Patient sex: F
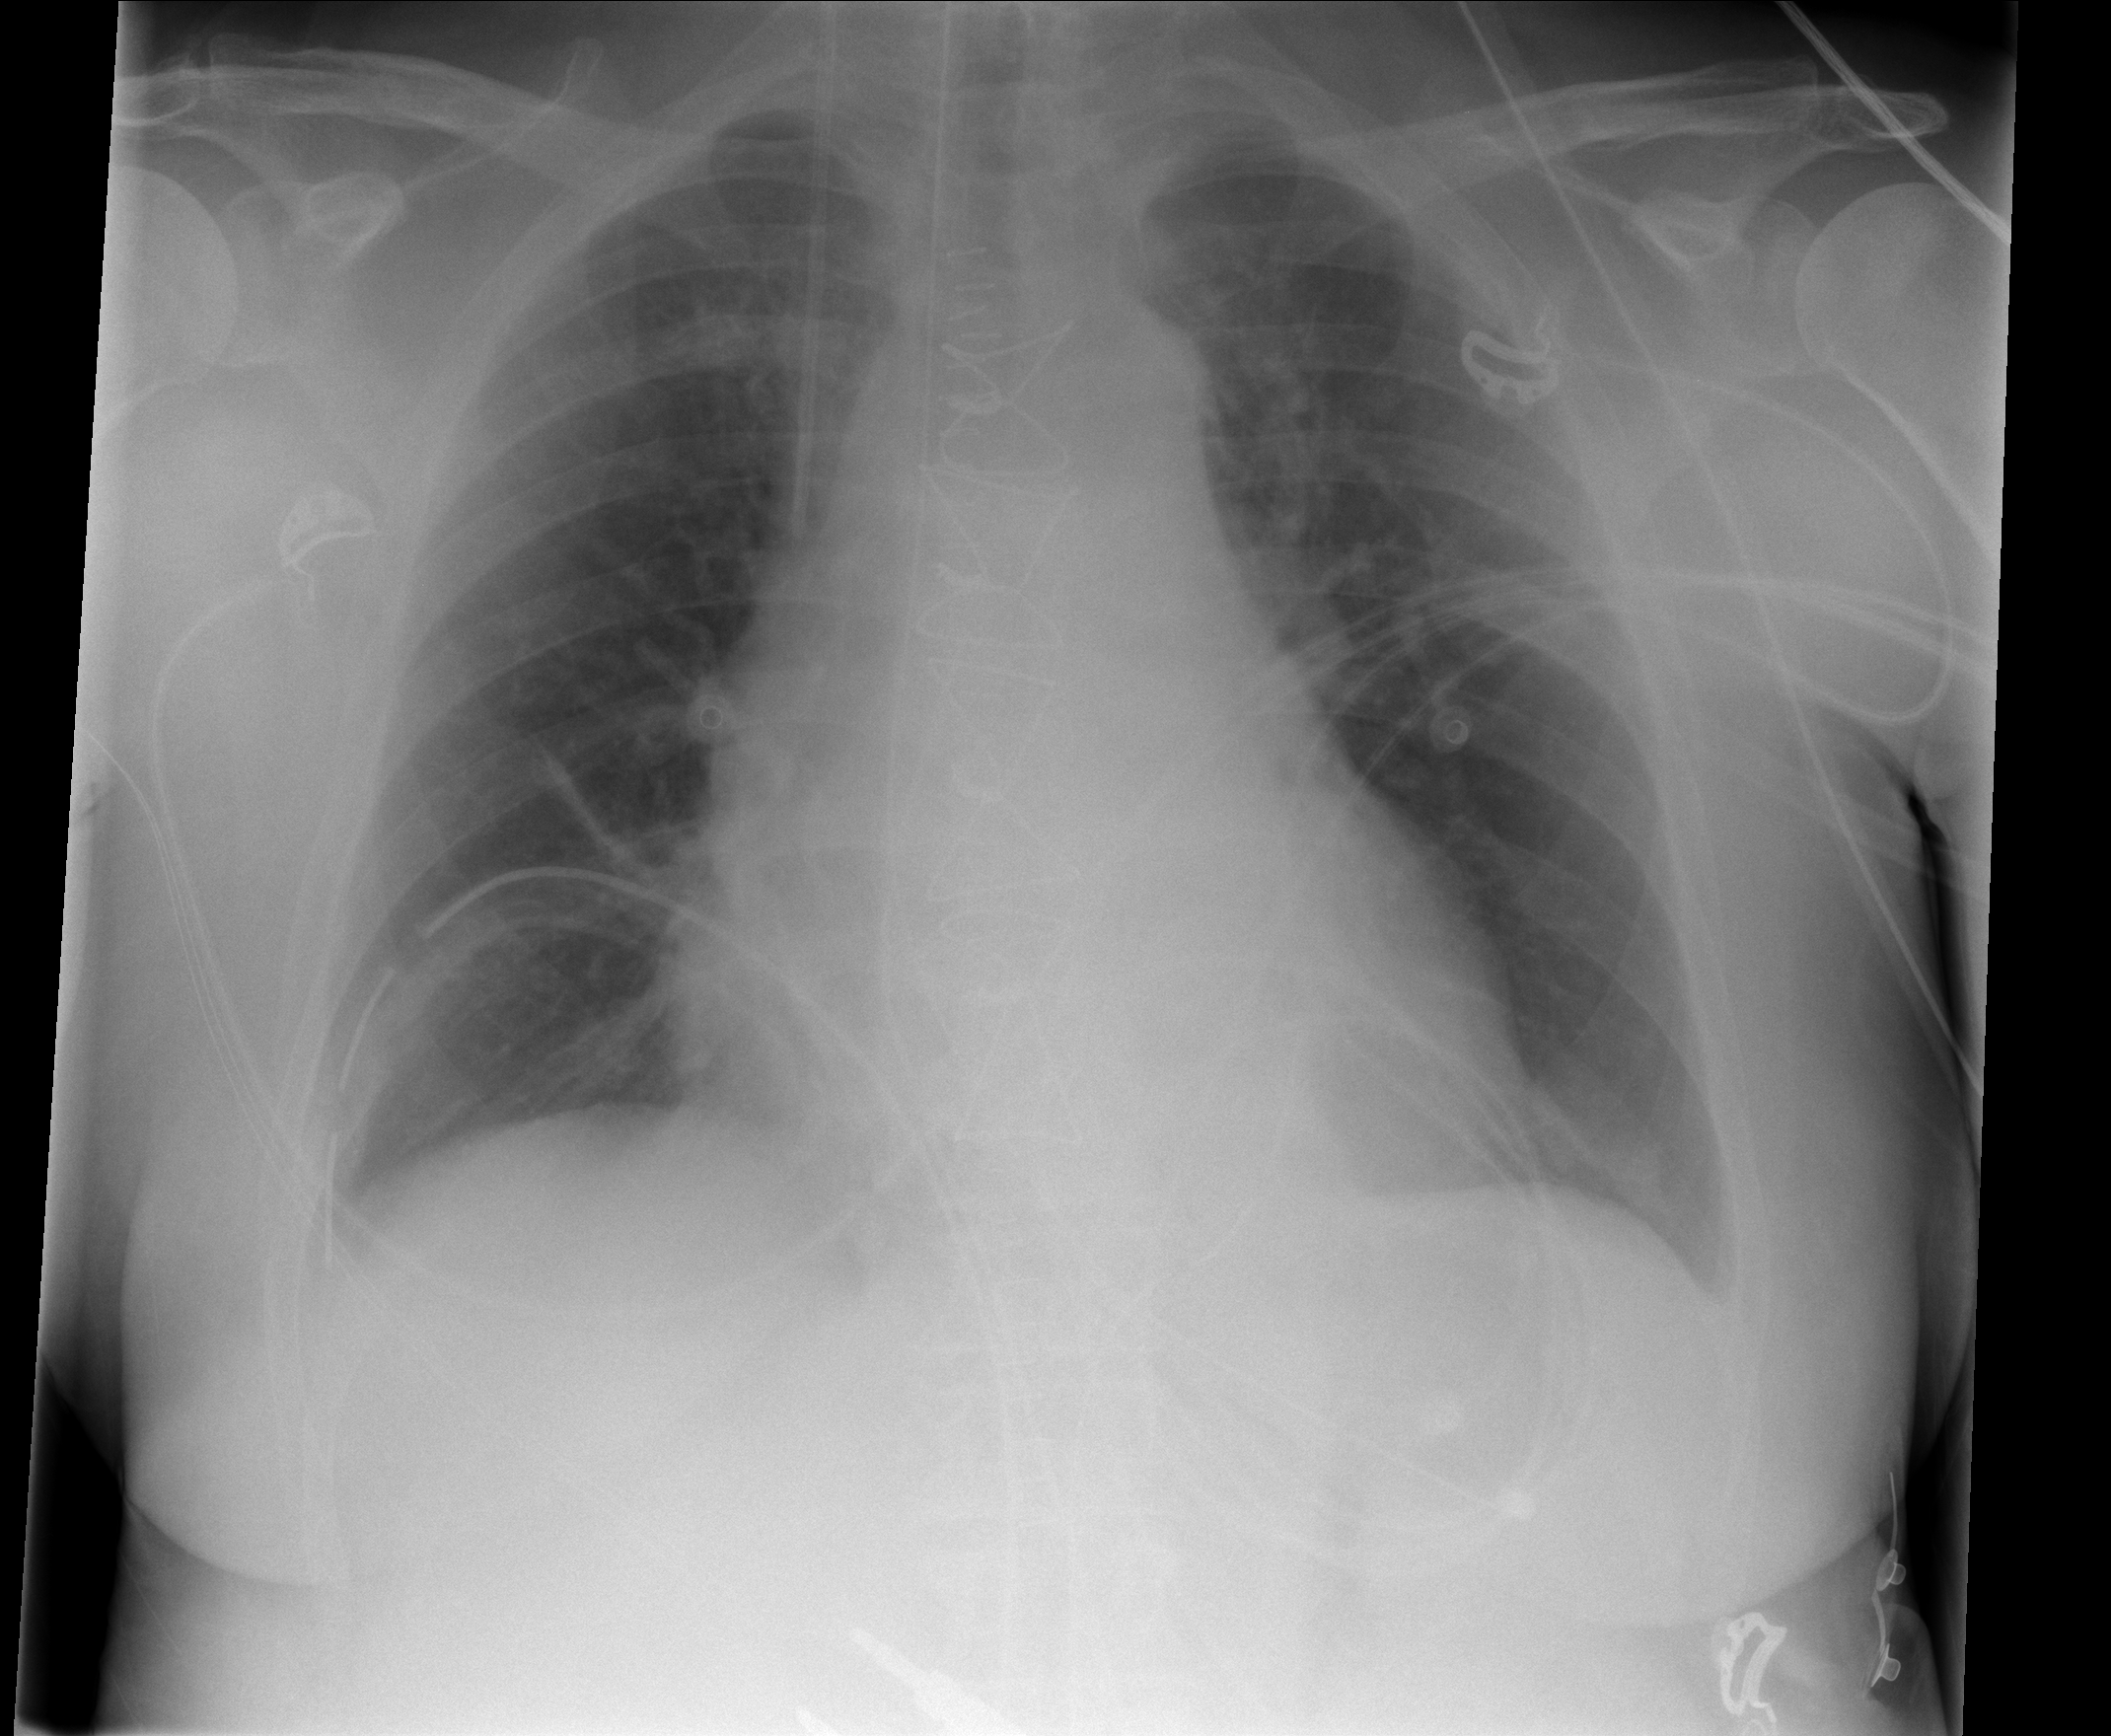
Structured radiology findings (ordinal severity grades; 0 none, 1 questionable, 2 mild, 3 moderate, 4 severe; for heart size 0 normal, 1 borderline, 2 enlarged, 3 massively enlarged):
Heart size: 0
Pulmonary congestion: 0
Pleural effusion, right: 0
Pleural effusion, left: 0
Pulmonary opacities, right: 0
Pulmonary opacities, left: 0
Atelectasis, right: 2
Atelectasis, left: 0